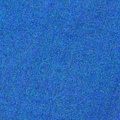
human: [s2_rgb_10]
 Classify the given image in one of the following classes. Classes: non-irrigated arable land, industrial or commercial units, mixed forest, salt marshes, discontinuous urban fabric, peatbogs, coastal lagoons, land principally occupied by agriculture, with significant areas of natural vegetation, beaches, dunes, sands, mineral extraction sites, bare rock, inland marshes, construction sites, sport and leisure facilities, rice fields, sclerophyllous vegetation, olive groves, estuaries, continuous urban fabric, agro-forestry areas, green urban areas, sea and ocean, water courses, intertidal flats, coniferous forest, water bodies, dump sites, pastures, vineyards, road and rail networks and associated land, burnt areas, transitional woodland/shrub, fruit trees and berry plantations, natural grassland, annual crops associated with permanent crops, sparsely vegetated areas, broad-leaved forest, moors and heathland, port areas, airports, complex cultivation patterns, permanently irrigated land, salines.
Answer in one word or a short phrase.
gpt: sea and ocean